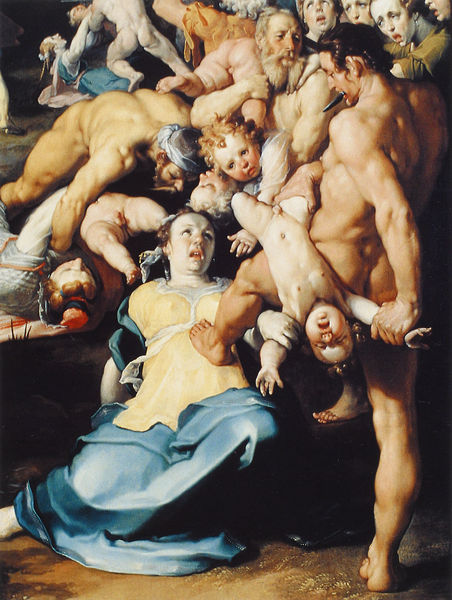
Titel: Anbetung der Hirten, Massaker der Unschuldigen, Anbetung der Weisen
Künstler: Cornelis Cornelisz van Haarlem
Institution: Haarlem, Frans Hals Museum
Schlagwörter: akt, blau, gemälde, gruppe, kampf, mann, nackt, nackter, frauen, gelb, grün, menschen, braun, frau, geste, männer, rot, menge, alt, bart, bibel, blass, herodes, messer, mord, tot, trauer, öl, boden, gewand, haare, mutter, rosa, kinder, buben, jungen, knaben, baby, angst, gewalt, weiber, nackte, junge, knabe, raub, waffe, getümmel, grimasse, massaker, verschlungen, sturz, balu, babies, kleinkinder, passion, kopfüber, kindermord, bethlehem, betlehem, nazareth, säuglinge, sabinerin, kindemord, kindsraub, gräuel